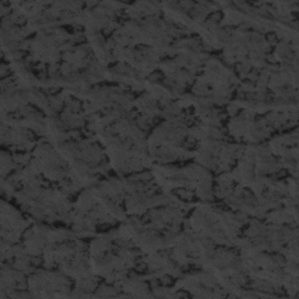
Label: frost